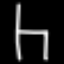
Label: chair